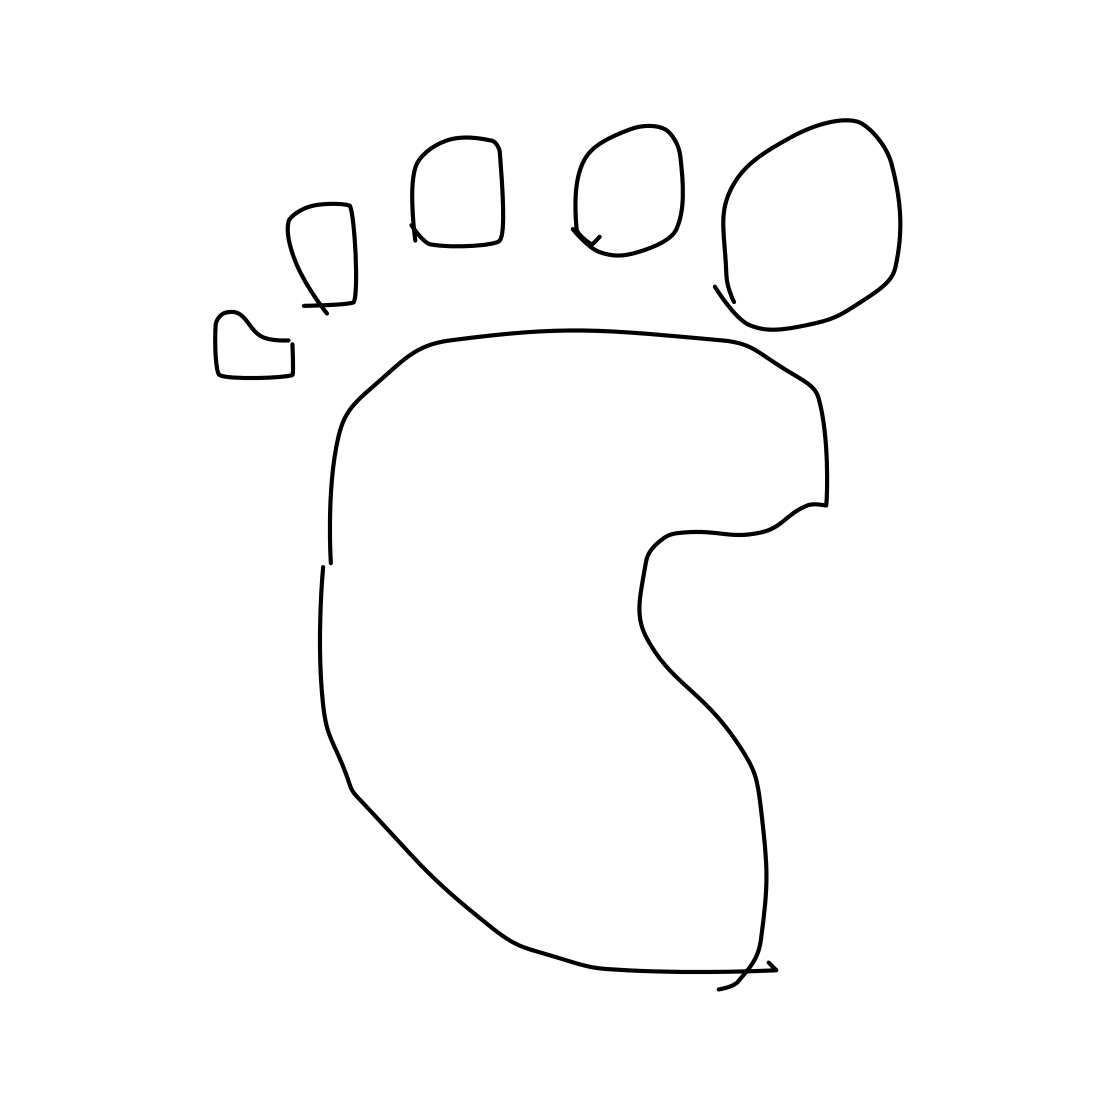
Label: foot